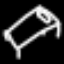
Label: bed